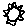
Label: sun